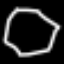
Label: octagon